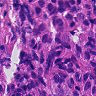
Metastatic tissue present: yes